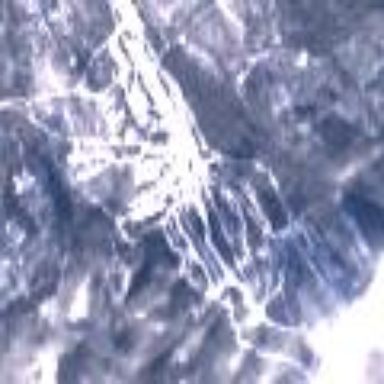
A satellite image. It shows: Recreation ground designated for winter sports.